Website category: university
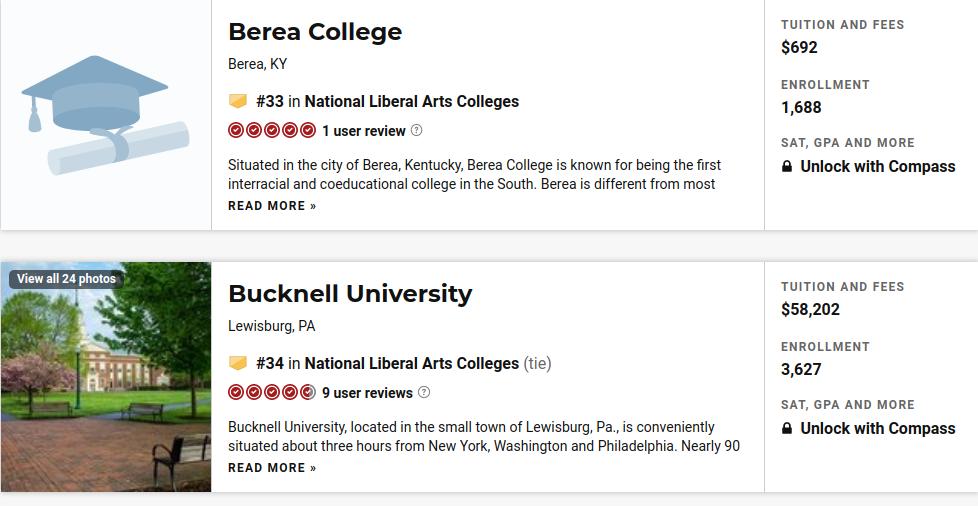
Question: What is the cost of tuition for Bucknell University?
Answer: $58,202

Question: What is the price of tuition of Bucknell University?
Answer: $58,202

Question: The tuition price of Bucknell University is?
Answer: $58,202

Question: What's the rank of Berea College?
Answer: #33

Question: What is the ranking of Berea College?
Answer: #33

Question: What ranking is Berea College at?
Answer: #33

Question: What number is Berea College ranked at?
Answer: #33

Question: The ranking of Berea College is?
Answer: #33

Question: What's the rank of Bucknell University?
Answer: #34

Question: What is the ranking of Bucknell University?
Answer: #34

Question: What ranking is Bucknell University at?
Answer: #34

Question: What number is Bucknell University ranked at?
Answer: #34

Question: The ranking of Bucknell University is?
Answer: #34

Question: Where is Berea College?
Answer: Berea, KY

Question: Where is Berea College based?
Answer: Berea, KY

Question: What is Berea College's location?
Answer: Berea, KY

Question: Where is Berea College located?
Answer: Berea, KY

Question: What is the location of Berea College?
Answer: Berea, KY

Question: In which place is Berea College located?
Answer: Berea, KY

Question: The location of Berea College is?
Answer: Berea, KY

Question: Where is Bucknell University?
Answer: Lewisburg, PA

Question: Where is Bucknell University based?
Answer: Lewisburg, PA

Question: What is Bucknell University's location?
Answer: Lewisburg, PA

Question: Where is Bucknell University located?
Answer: Lewisburg, PA

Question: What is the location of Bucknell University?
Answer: Lewisburg, PA

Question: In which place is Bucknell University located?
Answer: Lewisburg, PA

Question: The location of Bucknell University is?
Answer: Lewisburg, PA

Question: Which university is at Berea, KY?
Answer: Berea College

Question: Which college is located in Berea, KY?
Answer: Berea College

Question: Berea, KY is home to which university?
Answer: Berea College

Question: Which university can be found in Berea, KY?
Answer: Berea College

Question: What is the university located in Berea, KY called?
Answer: Berea College

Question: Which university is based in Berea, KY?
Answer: Berea College

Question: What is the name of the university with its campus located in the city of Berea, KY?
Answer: Berea College

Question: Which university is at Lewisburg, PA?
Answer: Bucknell University

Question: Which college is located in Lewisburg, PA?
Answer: Bucknell University

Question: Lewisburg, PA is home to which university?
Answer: Bucknell University

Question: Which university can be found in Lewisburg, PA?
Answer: Bucknell University

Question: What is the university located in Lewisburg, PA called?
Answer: Bucknell University

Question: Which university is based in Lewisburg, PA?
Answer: Bucknell University

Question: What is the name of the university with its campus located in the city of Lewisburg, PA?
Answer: Bucknell University

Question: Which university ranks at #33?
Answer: Berea College

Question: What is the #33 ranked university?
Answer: Berea College

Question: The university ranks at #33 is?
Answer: Berea College

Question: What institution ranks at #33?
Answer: Berea College

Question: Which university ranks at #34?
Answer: Bucknell University

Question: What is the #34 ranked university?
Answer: Bucknell University

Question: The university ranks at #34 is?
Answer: Bucknell University

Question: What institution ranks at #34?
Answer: Bucknell University